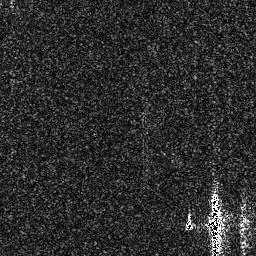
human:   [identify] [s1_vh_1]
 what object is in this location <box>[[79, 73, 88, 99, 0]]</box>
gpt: <ref>1 medium ship at the bottom right</ref>